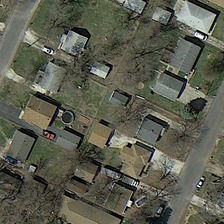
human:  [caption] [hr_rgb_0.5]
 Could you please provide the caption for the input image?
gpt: the symmetrical distribution of houses on both sides of the road .

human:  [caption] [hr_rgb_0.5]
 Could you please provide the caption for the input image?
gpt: the leaves of the trees are gone .

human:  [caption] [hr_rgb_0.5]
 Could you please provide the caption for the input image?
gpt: a lot of green little flowers beside the house .

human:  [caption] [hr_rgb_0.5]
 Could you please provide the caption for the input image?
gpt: it is several houses .

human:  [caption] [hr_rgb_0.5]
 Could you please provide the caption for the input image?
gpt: the symmetrical distribution of houses on both sides of the road .